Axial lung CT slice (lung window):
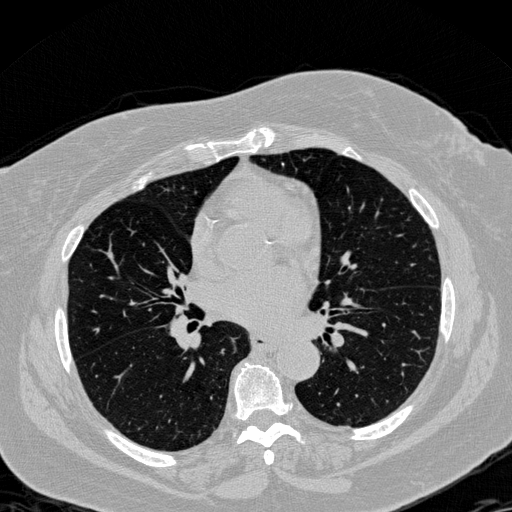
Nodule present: no